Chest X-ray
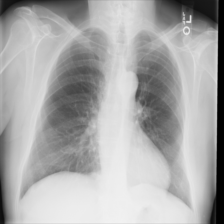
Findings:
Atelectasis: negative
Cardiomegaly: negative
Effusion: negative
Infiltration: negative
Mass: negative
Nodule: negative
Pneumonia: negative
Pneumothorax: negative
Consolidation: negative
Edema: negative
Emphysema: negative
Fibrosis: negative
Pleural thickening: negative
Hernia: negative